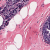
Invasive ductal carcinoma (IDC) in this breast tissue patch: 0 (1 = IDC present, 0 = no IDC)